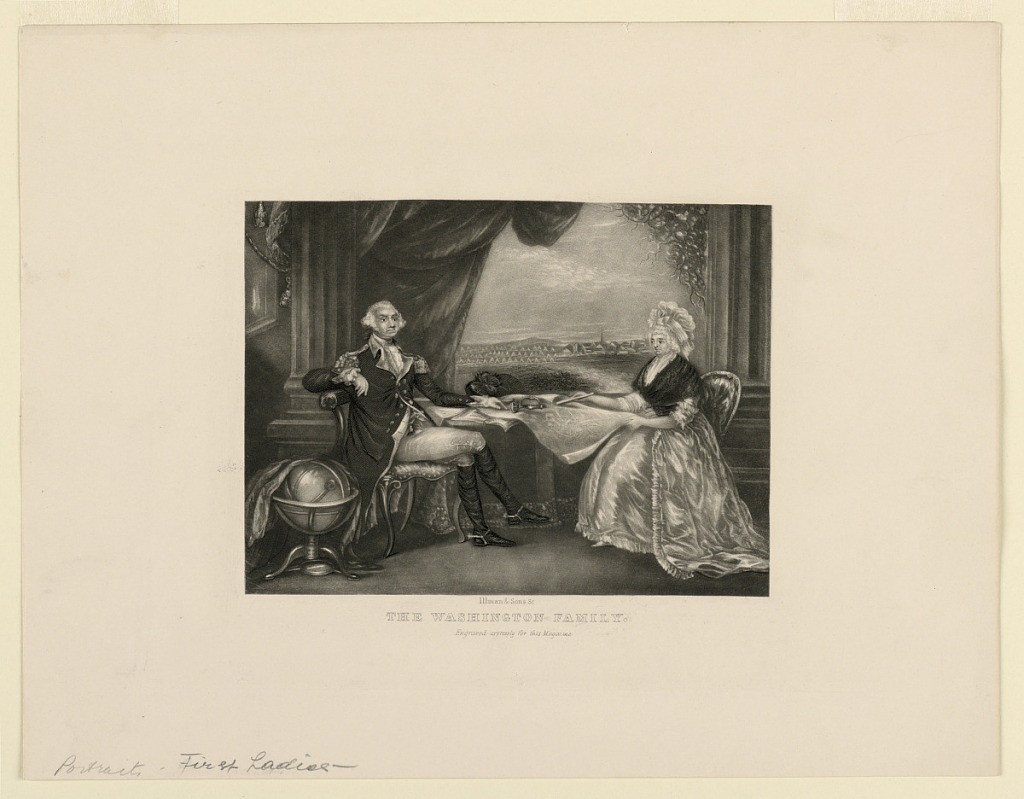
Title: George Washington and Martha Dandridge Custis Washington
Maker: Thomas Illman, American, 1824 - 1866
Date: ca. 1850
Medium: Mezzotint on paper
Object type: Print
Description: Shown seated at a table on which is spread an open book and a map are George Washington (1732-1799) and his wife, Martha Dandridge Custis Washington (1732-1802). A drapery is drawn back to the rear revealing a military encampment and a town.